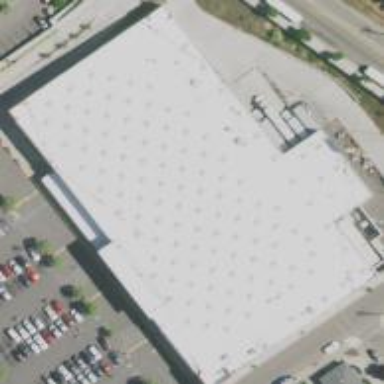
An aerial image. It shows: Supermarket building.